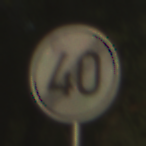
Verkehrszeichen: EndeGeschwindigkeit40
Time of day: SunriseSunset
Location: Outdoor (Suburban)
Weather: Clear
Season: NotSpecified
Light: Natural